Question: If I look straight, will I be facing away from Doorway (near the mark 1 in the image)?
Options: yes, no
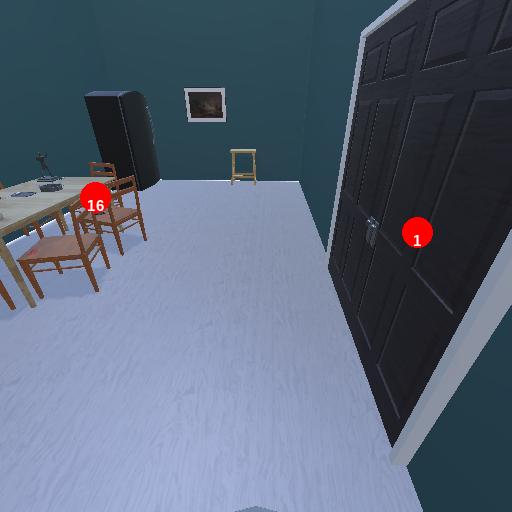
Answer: yes